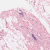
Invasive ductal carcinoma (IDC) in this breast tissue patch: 0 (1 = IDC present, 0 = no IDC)